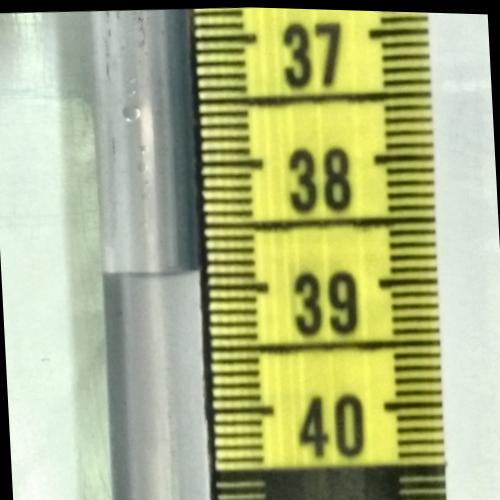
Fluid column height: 38.9 cm